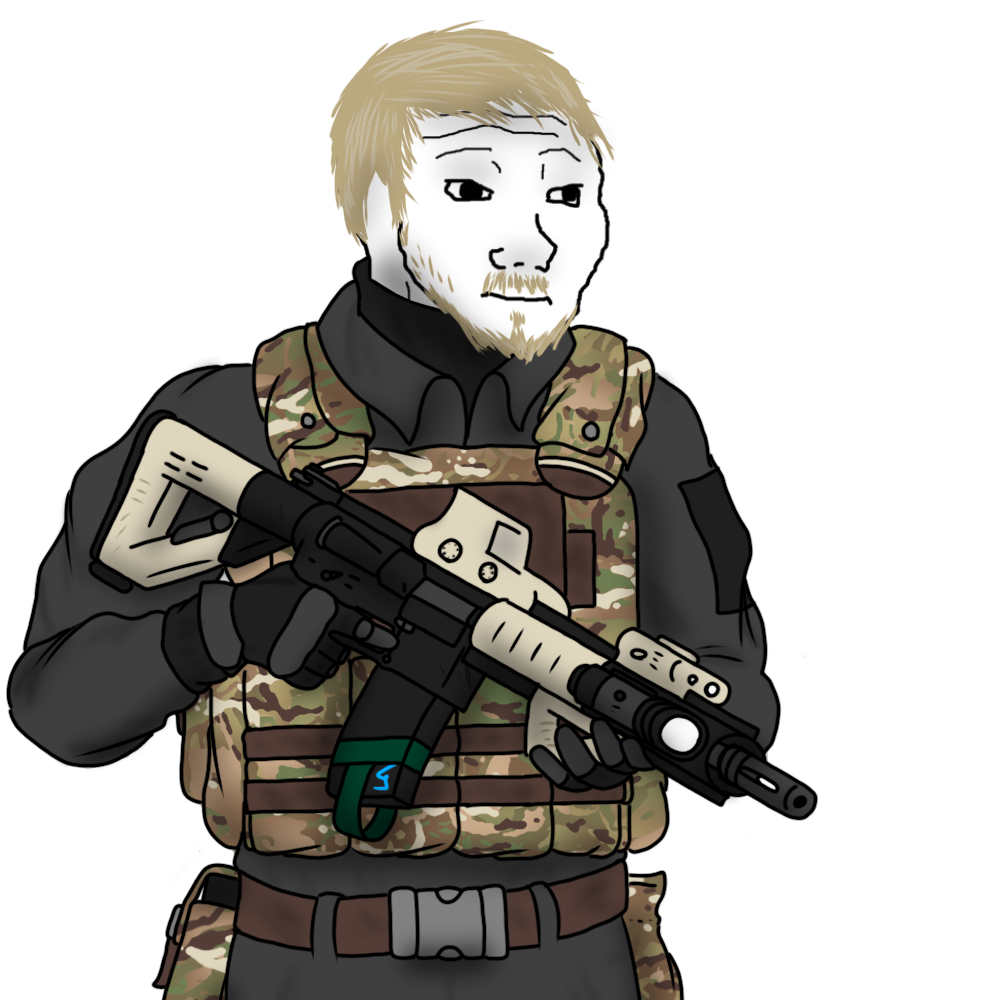
Label: 5_unsorted